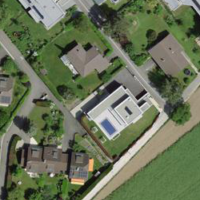
EUNIS habitat code: 55
Species observed at this site:
Viburnum tinus